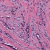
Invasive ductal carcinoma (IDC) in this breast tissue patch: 1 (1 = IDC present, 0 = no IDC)